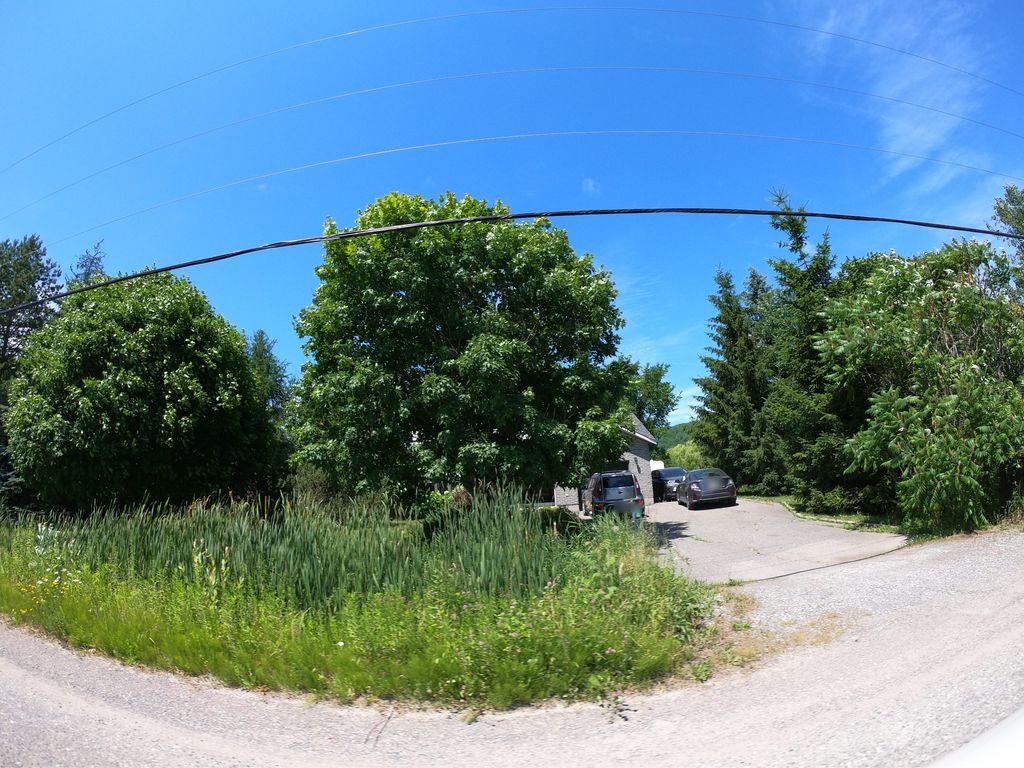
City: ottawa-gatineau